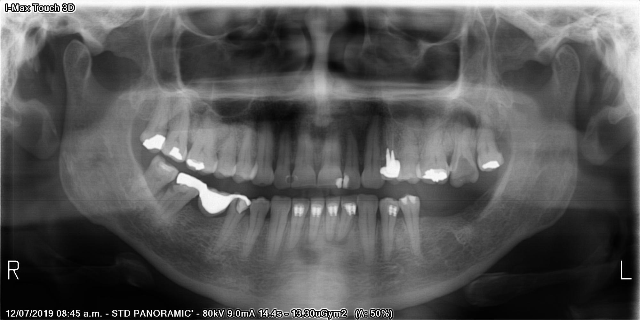
adult